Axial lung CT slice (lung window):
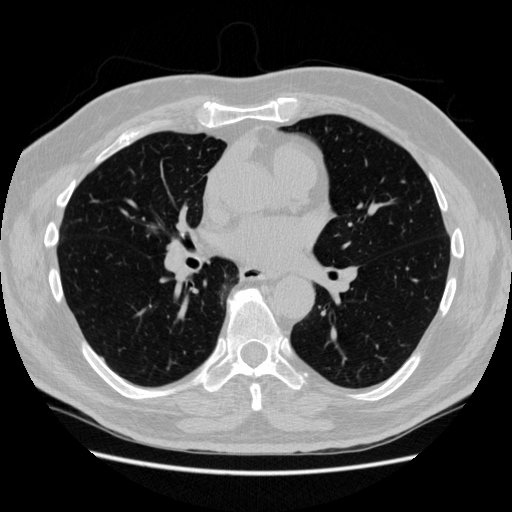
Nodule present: no